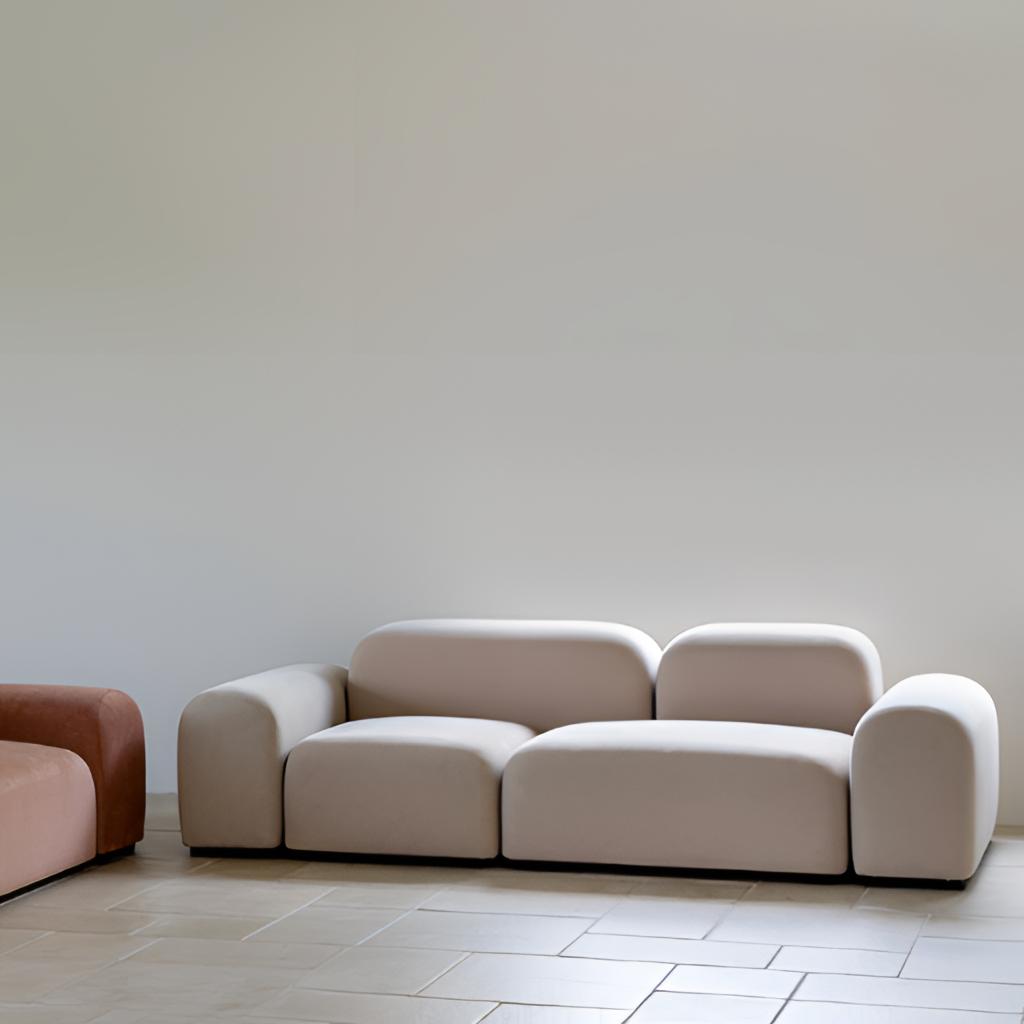
fabric sofa, living room, tile flooring, with large square pattern, gray paint wallpaper, with solid pattern, modern